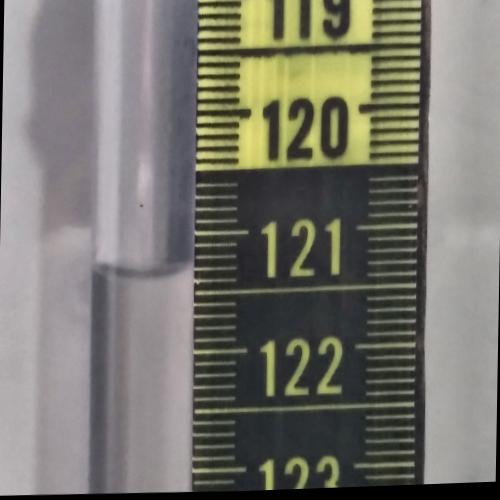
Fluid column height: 121.3 cm